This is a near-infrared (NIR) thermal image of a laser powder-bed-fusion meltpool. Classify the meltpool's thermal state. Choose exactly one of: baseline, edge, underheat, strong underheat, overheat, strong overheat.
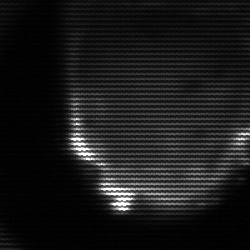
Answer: edge